Field crop: tomato
Growth stage: 1
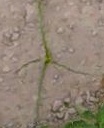
Species: cyperus